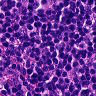
Metastatic tissue present: no